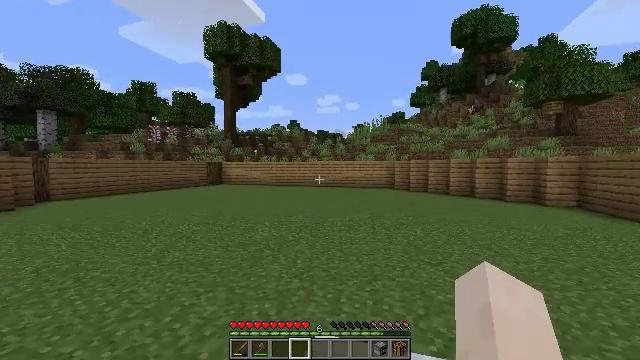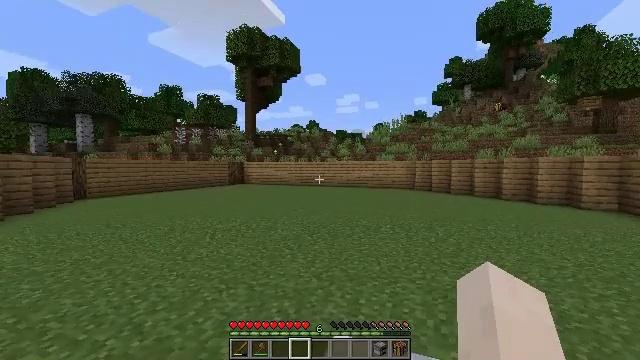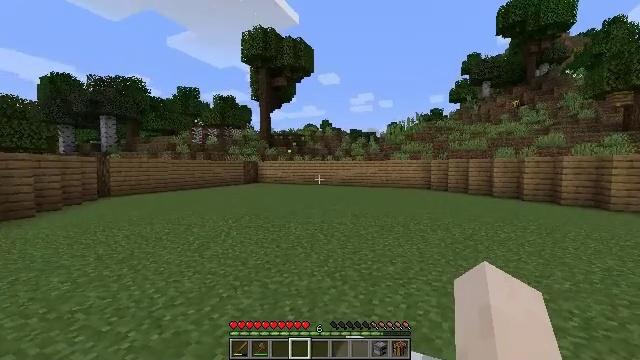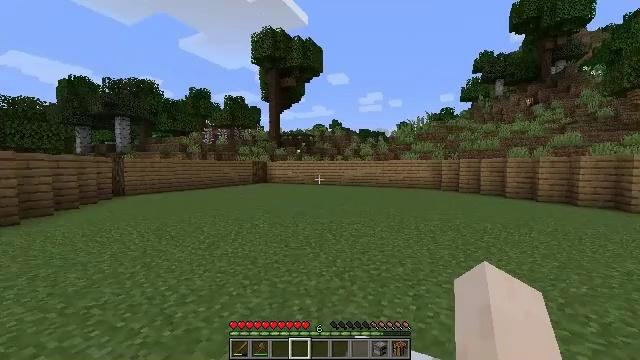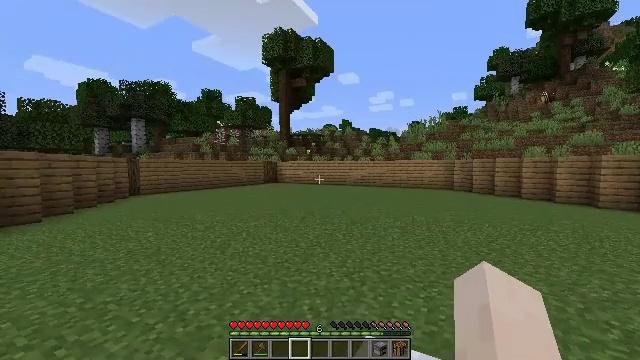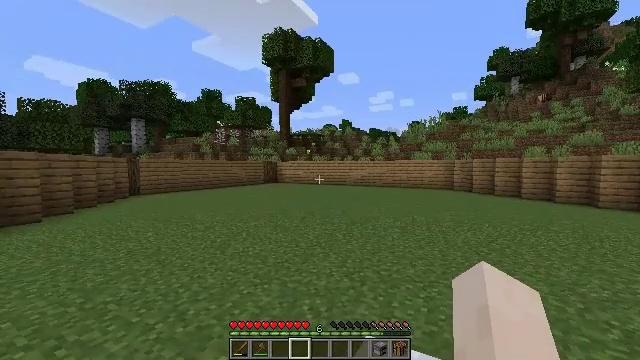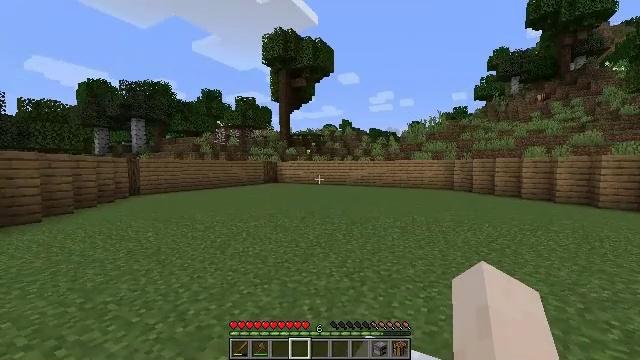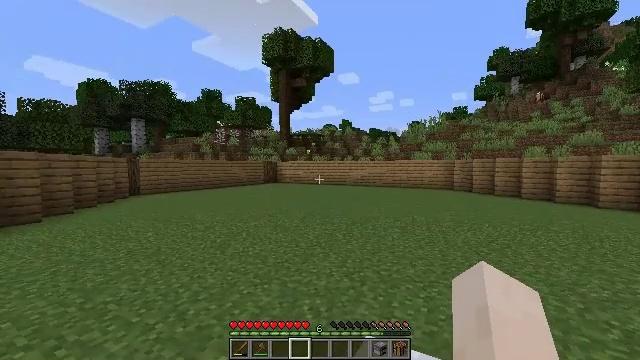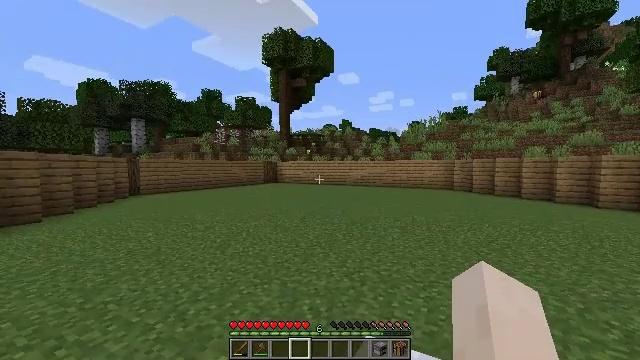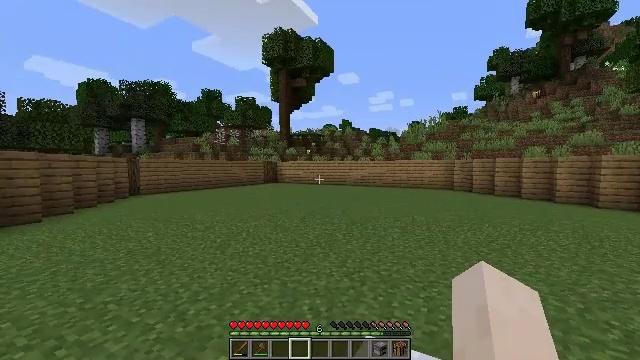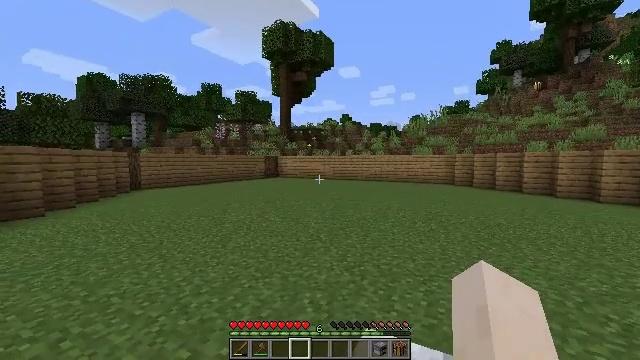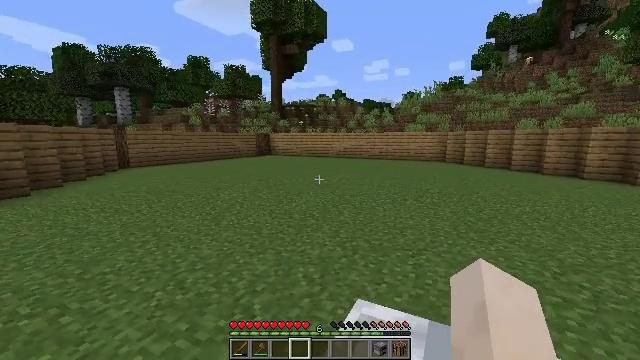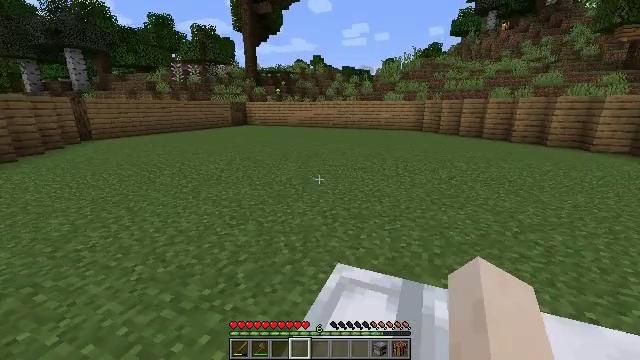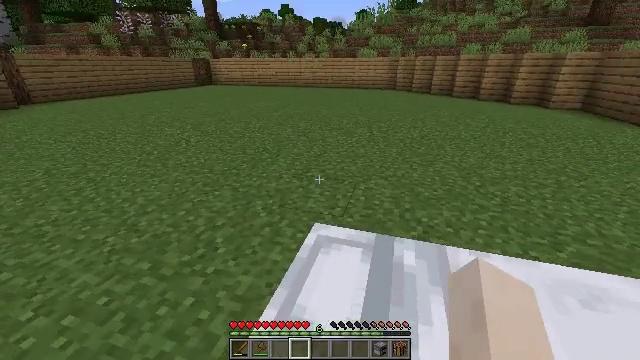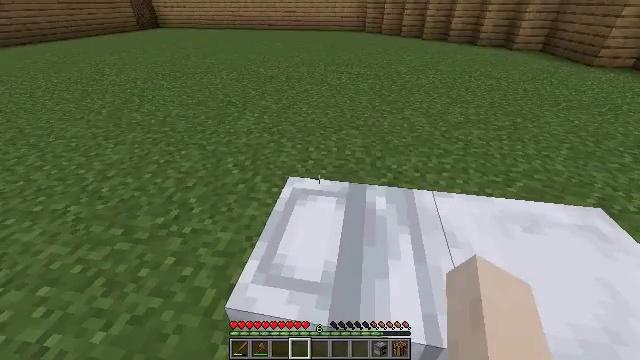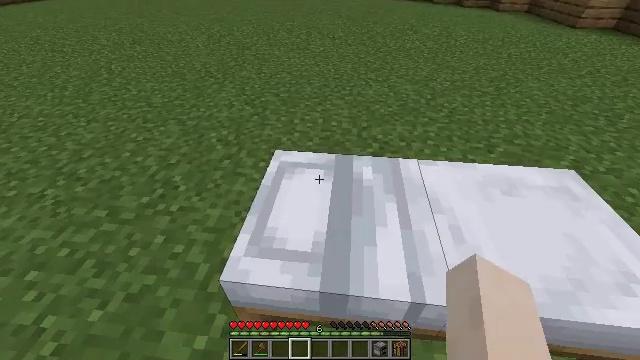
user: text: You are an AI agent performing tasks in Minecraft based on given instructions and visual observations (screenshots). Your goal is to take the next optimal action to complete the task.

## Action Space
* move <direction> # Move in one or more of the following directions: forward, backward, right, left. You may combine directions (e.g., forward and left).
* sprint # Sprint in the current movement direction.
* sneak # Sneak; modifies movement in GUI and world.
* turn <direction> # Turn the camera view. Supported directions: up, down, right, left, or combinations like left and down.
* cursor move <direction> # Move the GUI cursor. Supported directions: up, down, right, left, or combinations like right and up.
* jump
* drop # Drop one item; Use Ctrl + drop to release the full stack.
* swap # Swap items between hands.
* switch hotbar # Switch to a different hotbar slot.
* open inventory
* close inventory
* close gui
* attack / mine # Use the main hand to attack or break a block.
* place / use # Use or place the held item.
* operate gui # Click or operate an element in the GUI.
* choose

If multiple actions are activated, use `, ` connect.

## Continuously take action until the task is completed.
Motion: motion action
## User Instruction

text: Retrieve the white bed for later use.
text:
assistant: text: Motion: turn left
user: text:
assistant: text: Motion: turn left
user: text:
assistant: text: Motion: turn left
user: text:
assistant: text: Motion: turn left
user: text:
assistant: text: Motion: no_op
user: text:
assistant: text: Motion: no_op
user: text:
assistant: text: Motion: no_op
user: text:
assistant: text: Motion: no_op
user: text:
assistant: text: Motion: no_op
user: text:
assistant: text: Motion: turn down
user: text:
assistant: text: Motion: turn right and down
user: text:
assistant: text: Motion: turn right and down
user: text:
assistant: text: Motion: turn right and down
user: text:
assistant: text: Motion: turn right and down
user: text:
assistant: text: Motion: turn right and down
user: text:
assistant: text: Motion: turn down
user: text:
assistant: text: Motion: no_op
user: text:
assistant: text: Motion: no_op
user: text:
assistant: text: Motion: no_op
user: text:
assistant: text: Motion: attack / mine
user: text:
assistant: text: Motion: attack / mine
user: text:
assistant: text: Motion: attack / mine
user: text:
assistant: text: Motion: attack / mine
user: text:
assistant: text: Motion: attack / mine
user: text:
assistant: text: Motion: attack / mine
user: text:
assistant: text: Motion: attack / mine
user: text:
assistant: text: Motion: attack / mine
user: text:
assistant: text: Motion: attack / mine
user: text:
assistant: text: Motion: attack / mine
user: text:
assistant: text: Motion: attack / mine